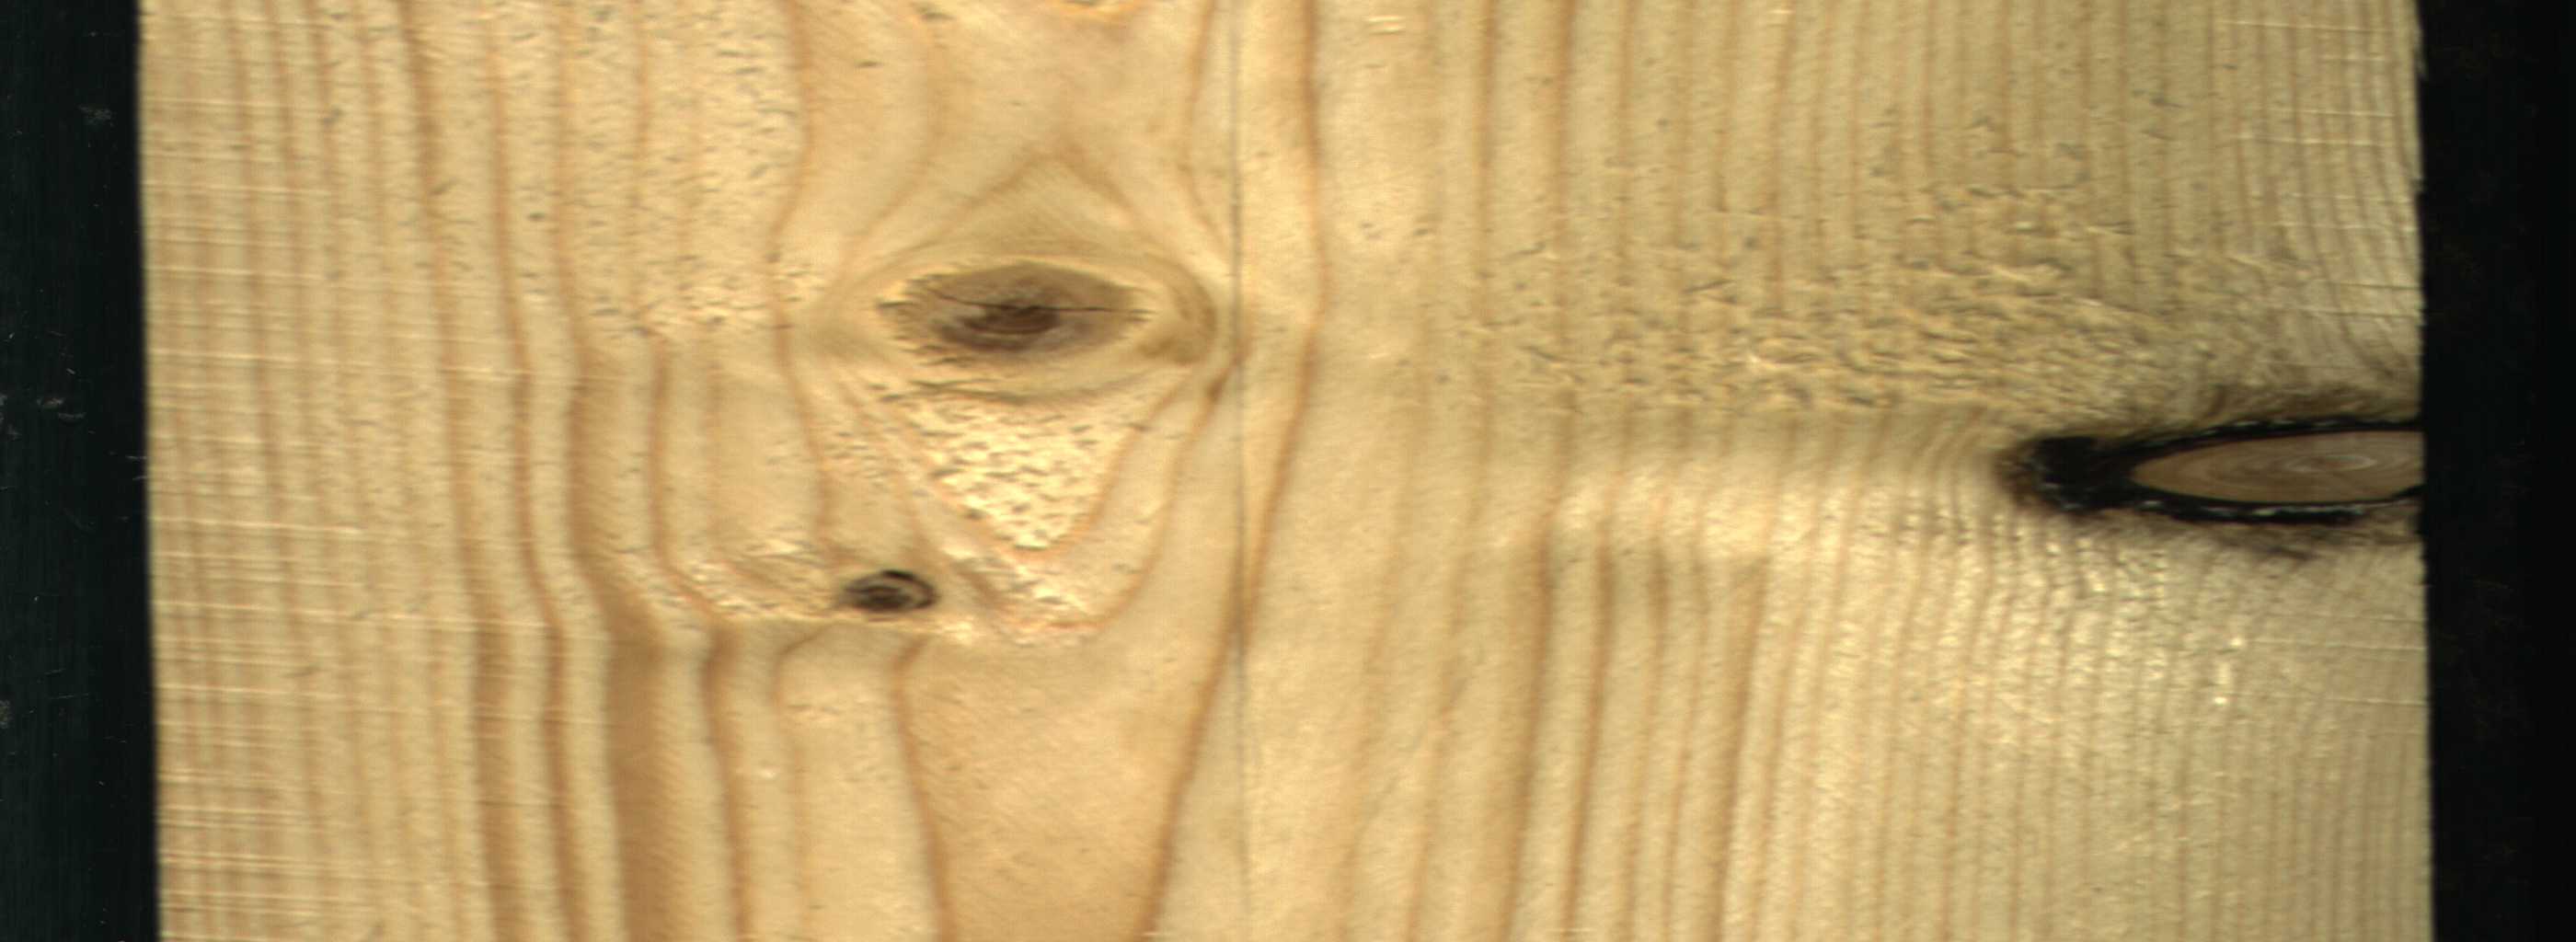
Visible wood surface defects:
Dead_Knot
Dead_Knot
Live_Knot